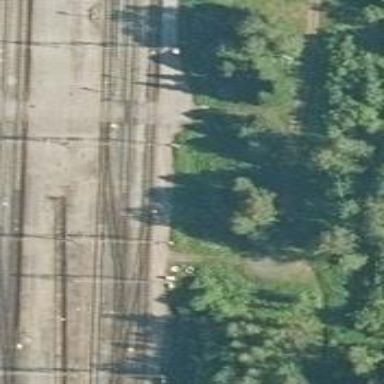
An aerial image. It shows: Continuous rail railway with electrified contact line.